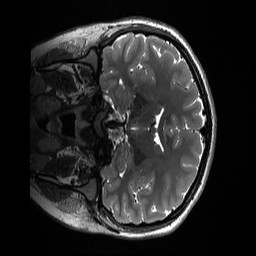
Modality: T2w
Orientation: coronal
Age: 18
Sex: female